Chest X-ray:
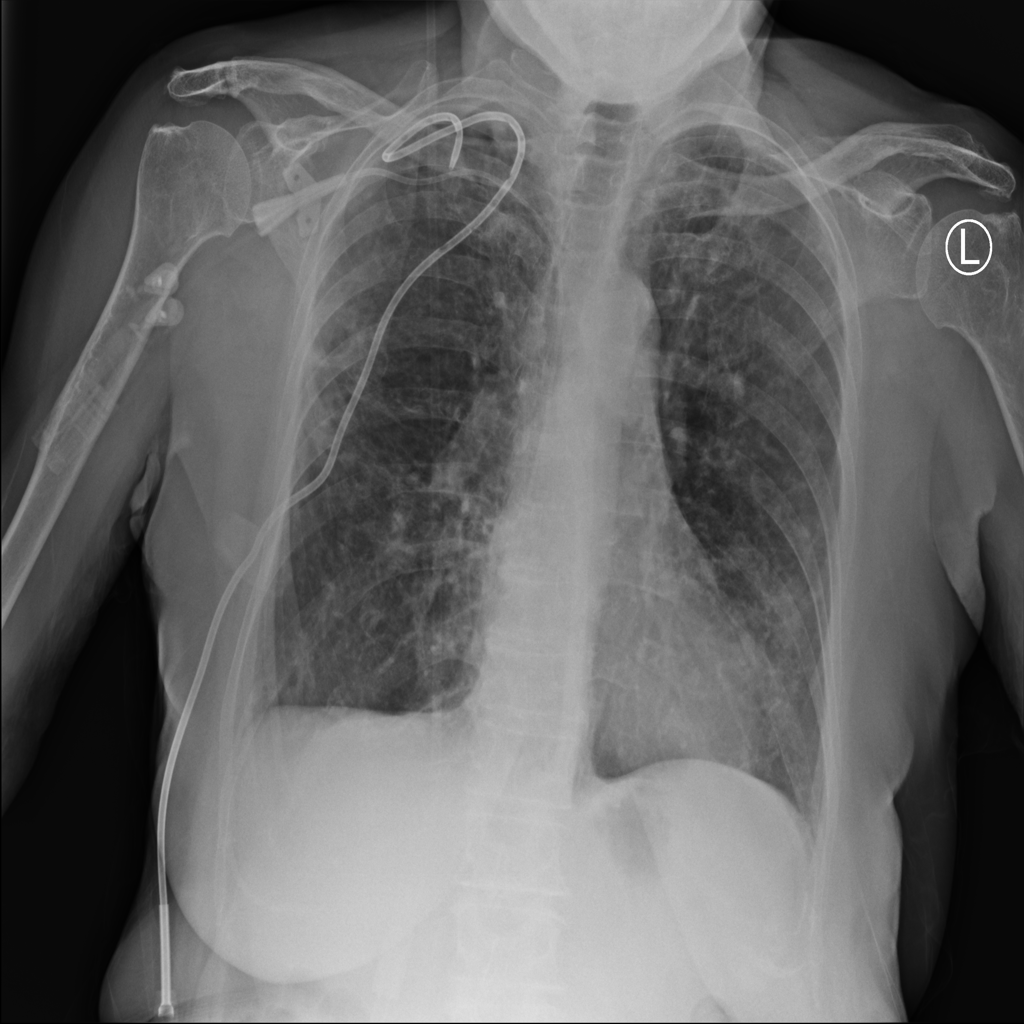
Findings: Fibrosis, Emphysema
No abnormal finding: no